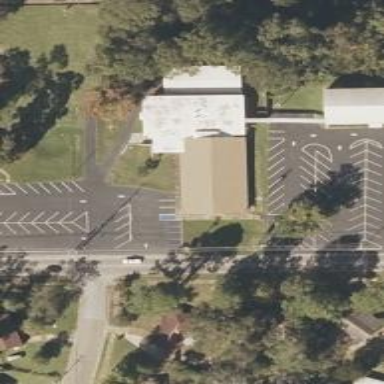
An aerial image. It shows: Parking space.